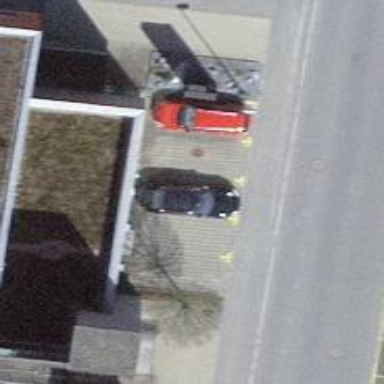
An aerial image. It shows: Car-sharing service available at this location.